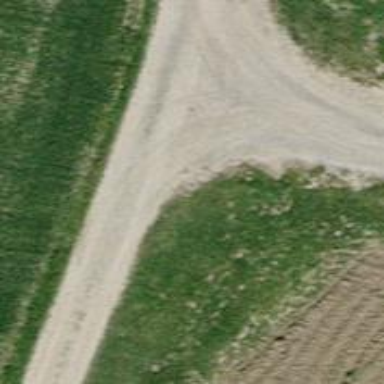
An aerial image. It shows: Compacted track with grade2 surface.